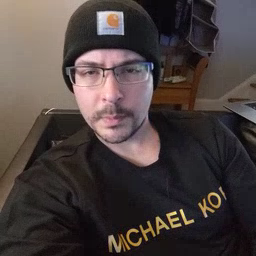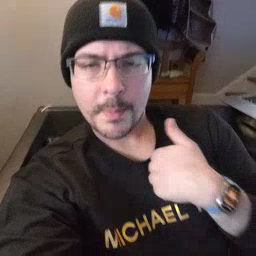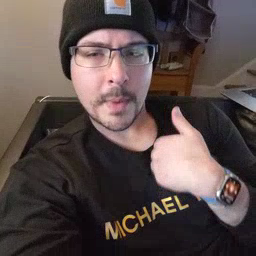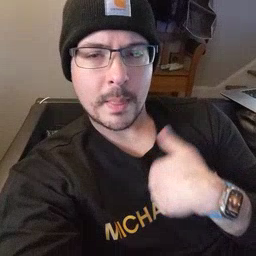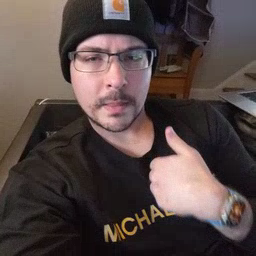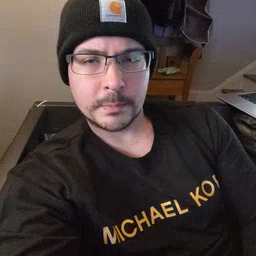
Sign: bath